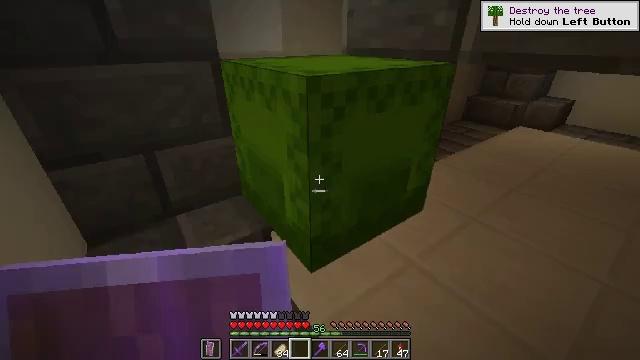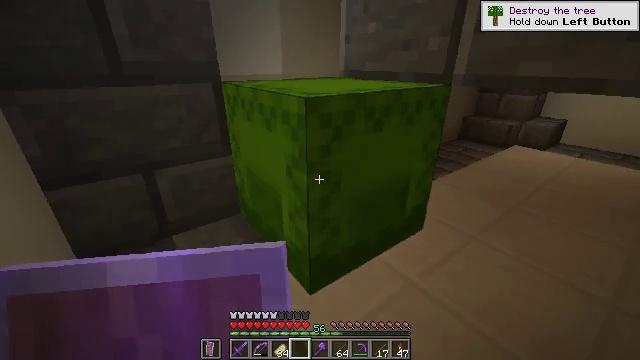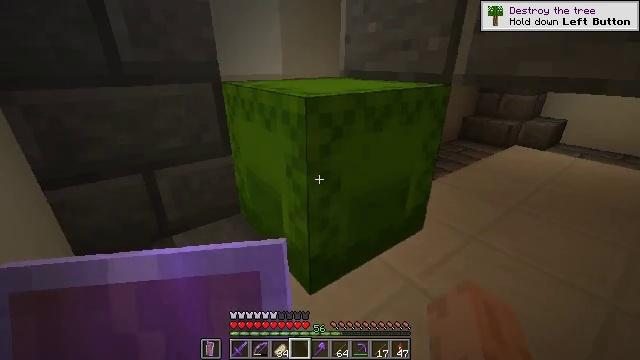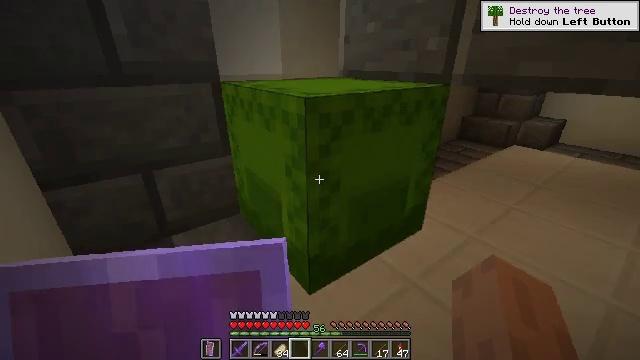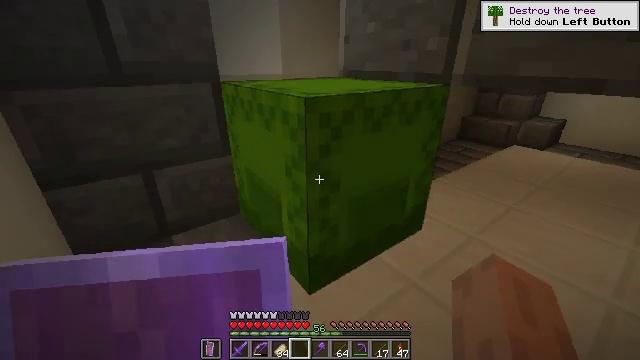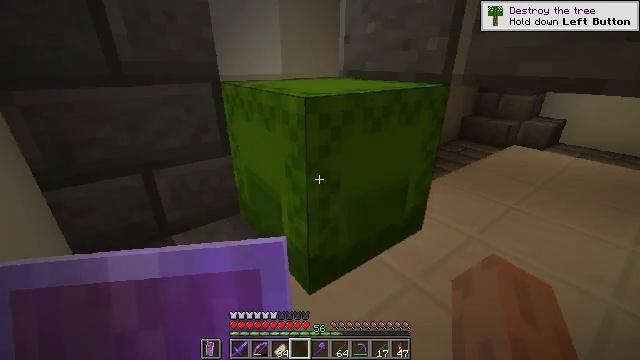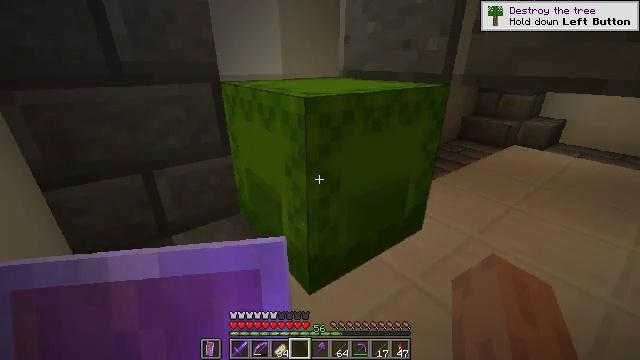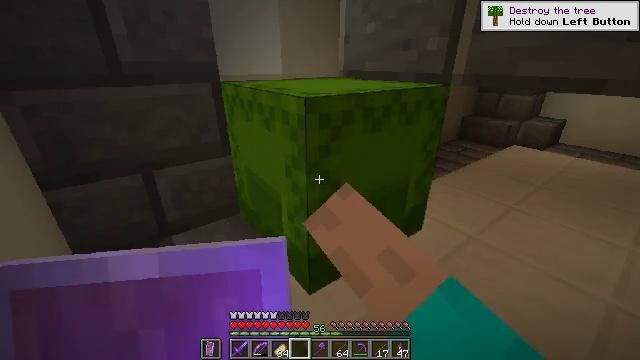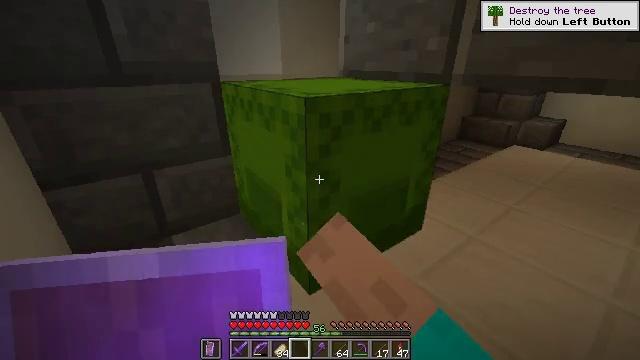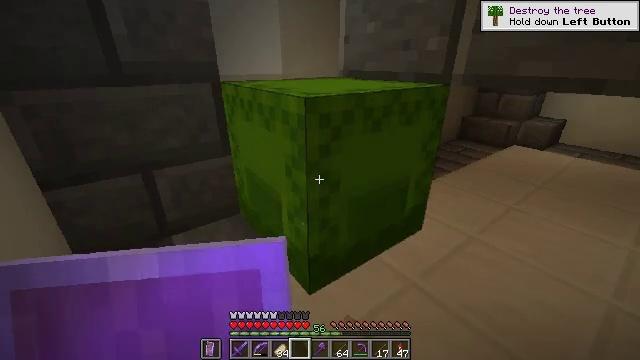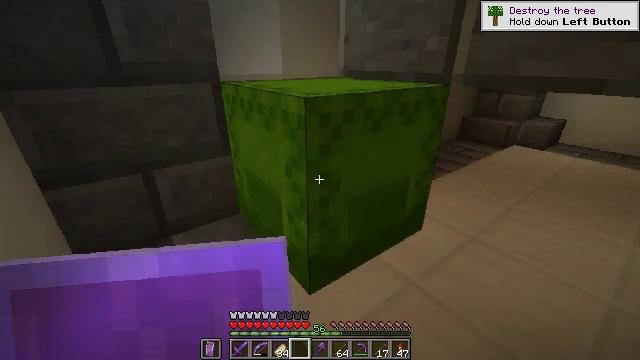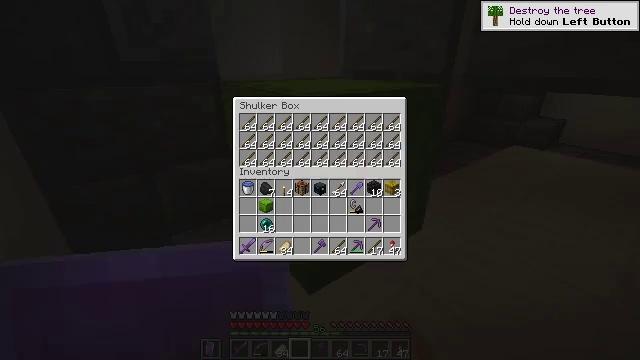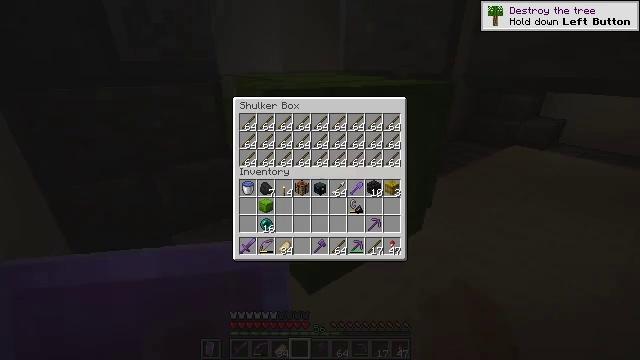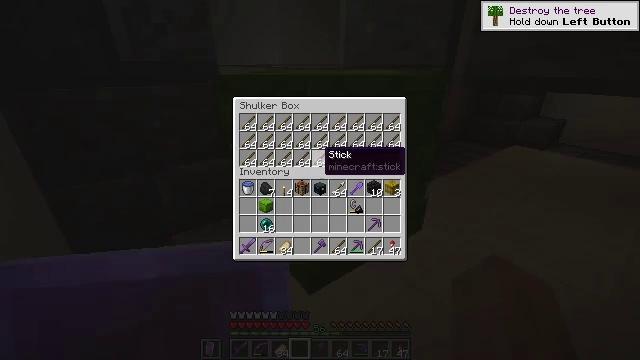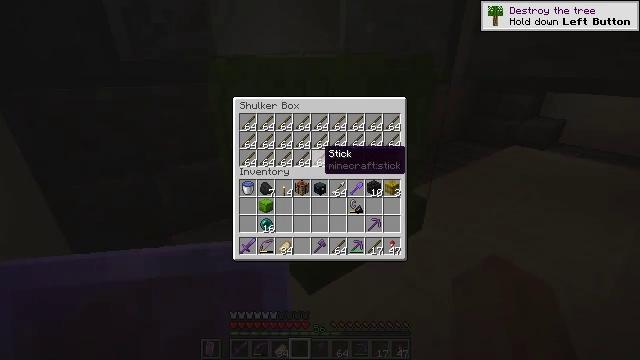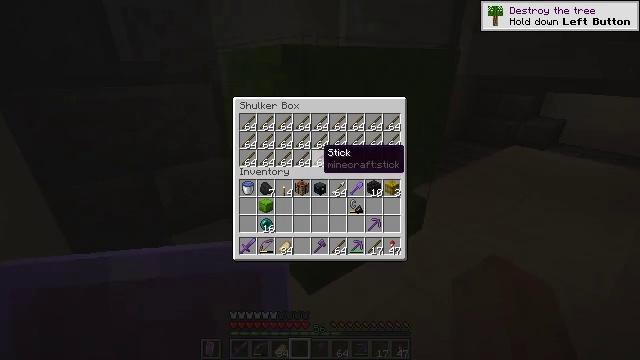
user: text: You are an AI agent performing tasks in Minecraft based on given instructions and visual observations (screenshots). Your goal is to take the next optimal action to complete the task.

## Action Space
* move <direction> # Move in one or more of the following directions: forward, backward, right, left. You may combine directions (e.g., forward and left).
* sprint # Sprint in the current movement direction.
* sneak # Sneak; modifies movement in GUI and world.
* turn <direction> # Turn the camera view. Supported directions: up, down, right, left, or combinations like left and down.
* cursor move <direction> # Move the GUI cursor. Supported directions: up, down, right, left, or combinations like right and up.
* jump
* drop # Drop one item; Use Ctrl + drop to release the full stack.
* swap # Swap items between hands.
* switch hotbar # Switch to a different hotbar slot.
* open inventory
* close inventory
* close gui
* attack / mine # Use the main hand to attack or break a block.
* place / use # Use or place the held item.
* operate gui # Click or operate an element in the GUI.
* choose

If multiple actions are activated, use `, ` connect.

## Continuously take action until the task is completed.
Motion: motion action
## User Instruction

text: Mine the lime shulker box to pick it up.
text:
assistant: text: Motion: turn up
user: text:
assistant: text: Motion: no_op
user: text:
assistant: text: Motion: no_op
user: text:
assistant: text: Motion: no_op
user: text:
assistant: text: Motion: no_op
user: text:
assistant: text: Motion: use / place
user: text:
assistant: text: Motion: use / place
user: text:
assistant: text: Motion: use / place
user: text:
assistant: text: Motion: use / place
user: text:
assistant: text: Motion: no_op
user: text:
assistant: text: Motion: turn up
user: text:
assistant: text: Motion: no_op
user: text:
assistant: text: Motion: no_op
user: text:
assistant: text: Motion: no_op
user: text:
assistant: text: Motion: no_op
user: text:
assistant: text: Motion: no_op
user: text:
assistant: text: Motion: no_op
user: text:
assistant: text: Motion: no_op
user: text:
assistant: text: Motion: no_op
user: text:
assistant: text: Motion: no_op
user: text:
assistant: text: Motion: no_op
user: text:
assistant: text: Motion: no_op
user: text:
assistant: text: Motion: no_op
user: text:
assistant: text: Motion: no_op
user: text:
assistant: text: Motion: no_op
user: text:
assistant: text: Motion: attack / mine
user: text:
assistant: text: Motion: attack / mine
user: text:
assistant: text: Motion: attack / mine
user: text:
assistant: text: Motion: turn left
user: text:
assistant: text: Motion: turn left